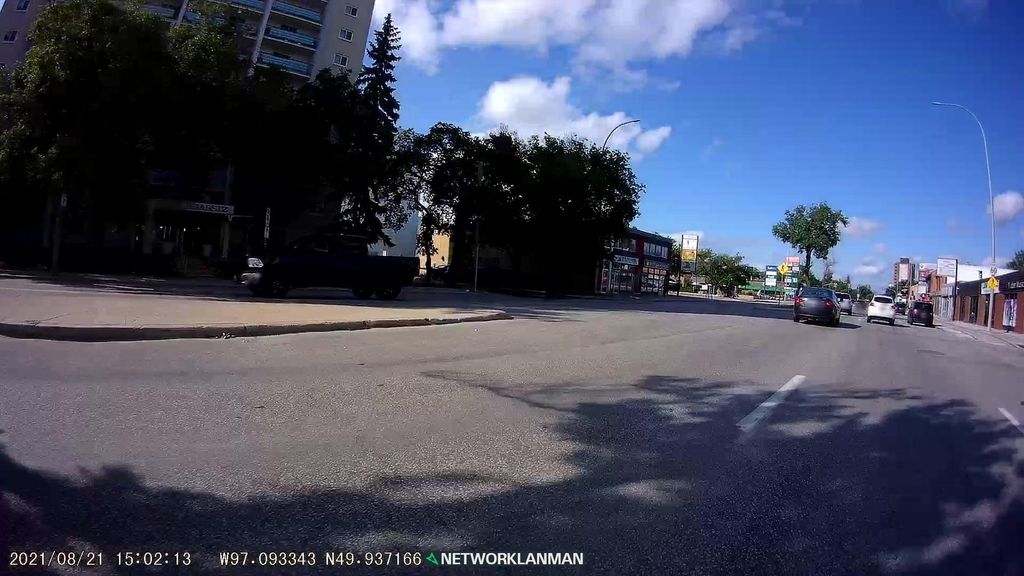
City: winnipeg